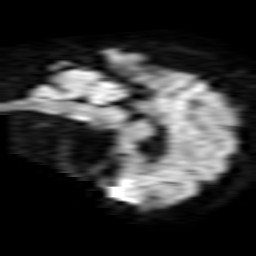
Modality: TRACE
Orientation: sagittal
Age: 63
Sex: female
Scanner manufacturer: philips
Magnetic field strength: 1.5 T
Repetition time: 4.805 s
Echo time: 0.07764 s